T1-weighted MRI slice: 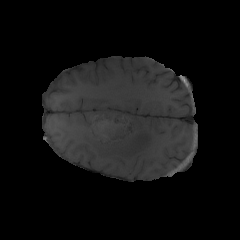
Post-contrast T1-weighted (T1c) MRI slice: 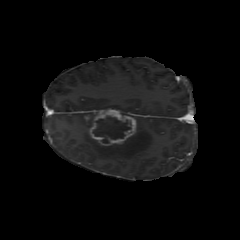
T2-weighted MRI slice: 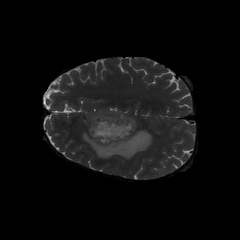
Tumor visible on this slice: yes